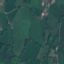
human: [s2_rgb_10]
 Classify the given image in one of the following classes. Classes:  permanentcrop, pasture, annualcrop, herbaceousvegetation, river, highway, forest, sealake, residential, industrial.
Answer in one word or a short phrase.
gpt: Pasture